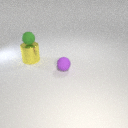
small purple rubber sphere to the right of large yellow metal cylinder